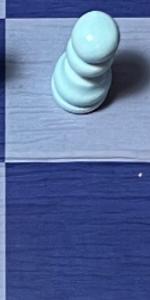
Label: Empty